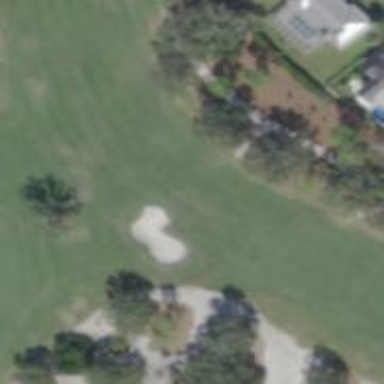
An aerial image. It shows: Golf hole.